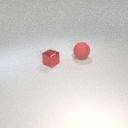
small red metal cube in front of large red rubber sphere